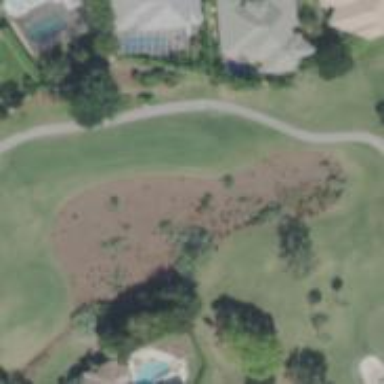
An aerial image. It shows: Golf bunker filled with sandy terrain.